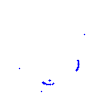
Particle: electron